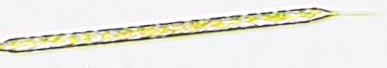
Label: Rhizosolenia